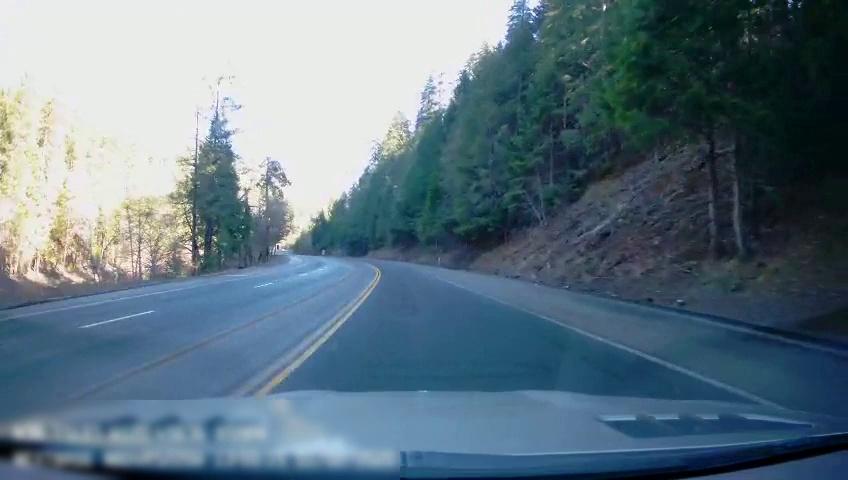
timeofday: Day
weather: Sunny
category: Drivable Space
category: Lanes | Opposite Lane
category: Lanes | Alternate Lane
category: Lanes | Opposite Lane
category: Lanes | Current Lane
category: Lanes | Alternate Lane
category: Lanes | Opposite Lane
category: Lanes | Opposite Lane